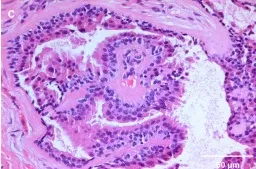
(C) (case 9) Ceruminous syringocystadenoma papilliferum of the external auditory canal, evaluation with hematoxylin-eosin staining. Note papillae lined by glandular epithelium projecting into a cystic lumen(40x).
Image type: pathology (h&e)